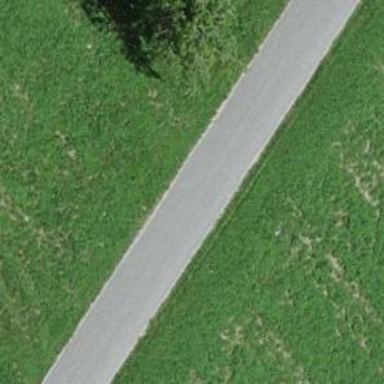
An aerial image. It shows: Unclassified paved road.